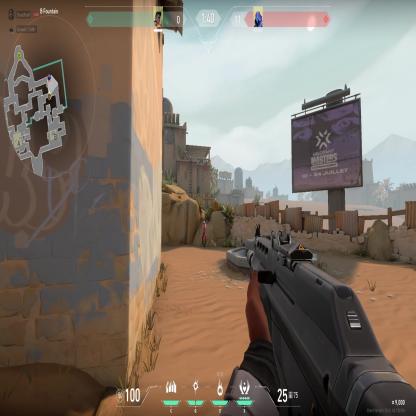
Label: enemy